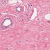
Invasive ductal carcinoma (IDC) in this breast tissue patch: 0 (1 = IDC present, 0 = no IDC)